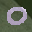
Label: 0